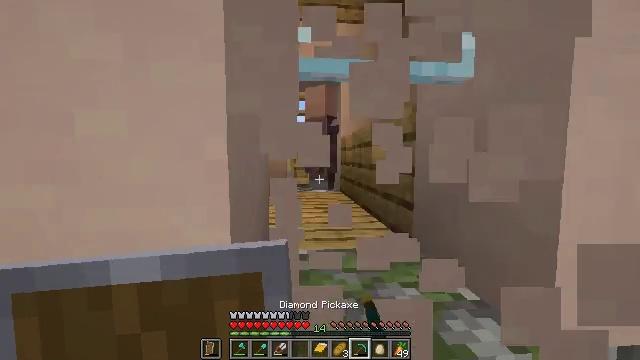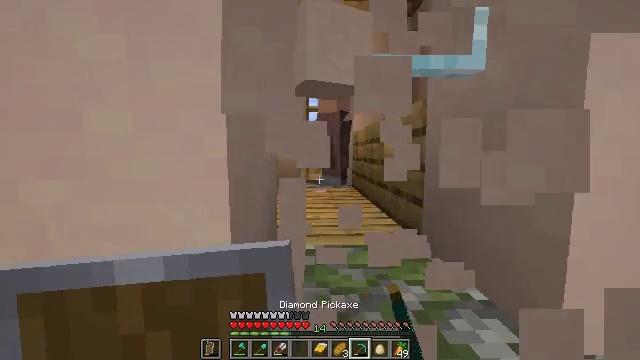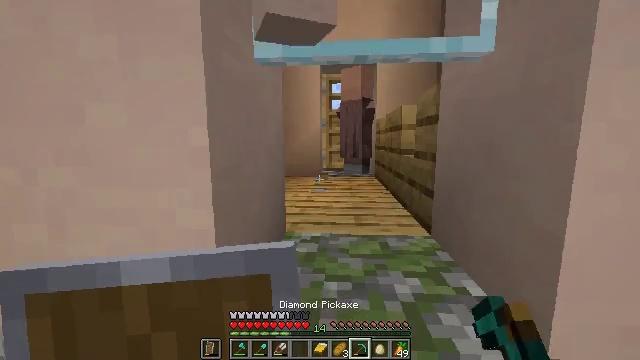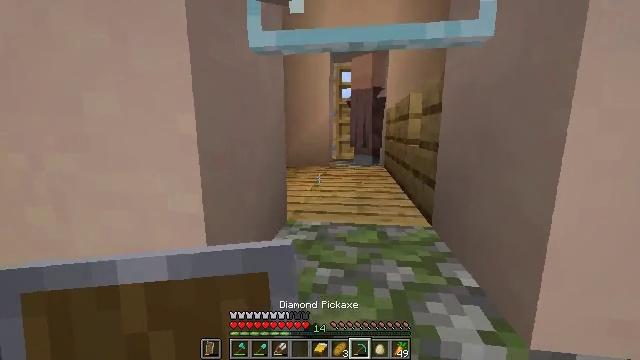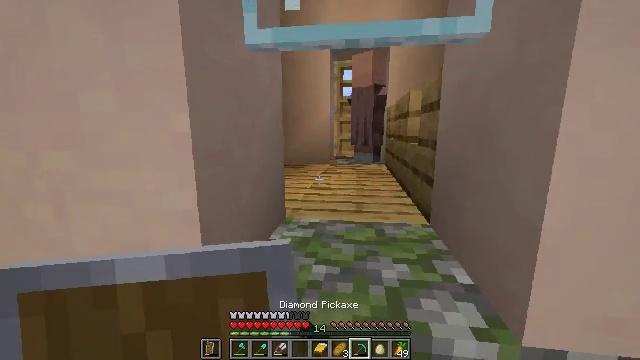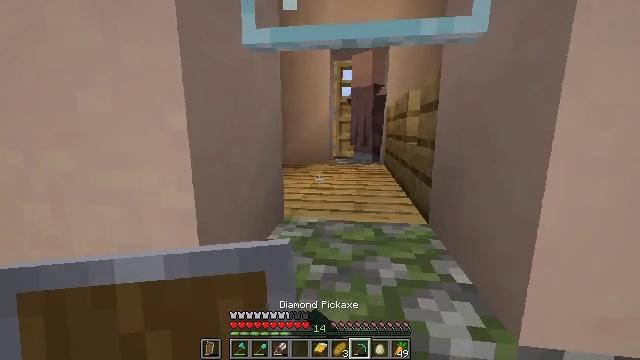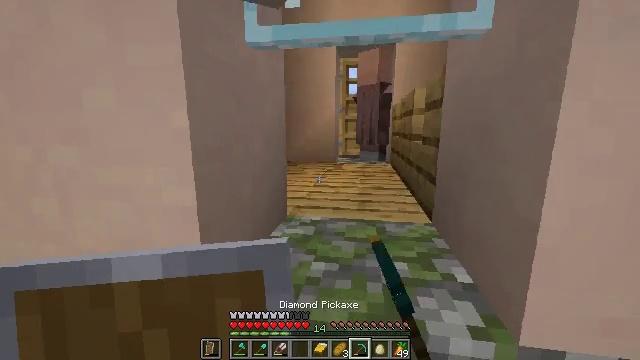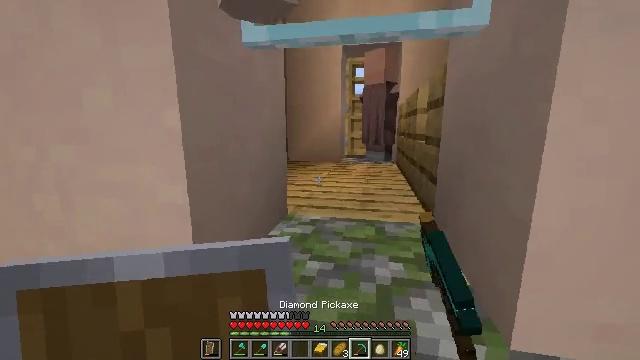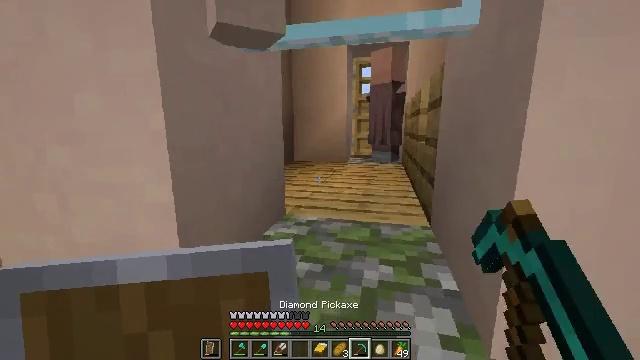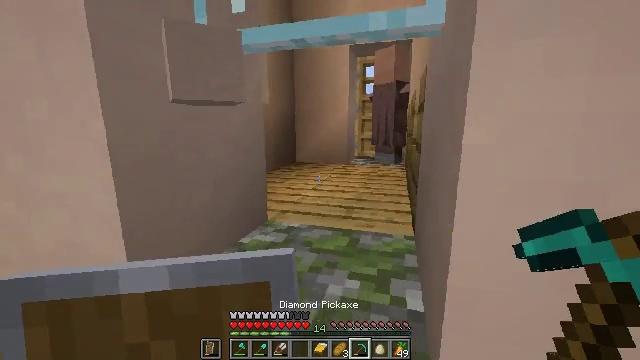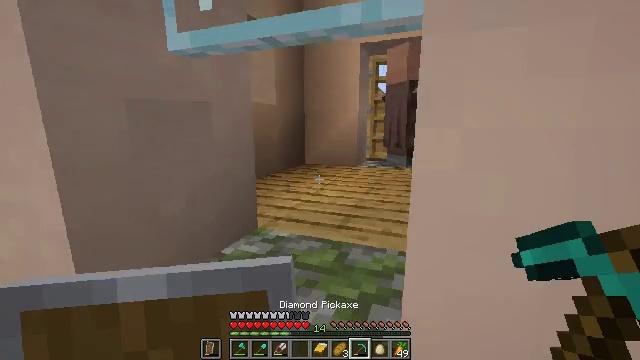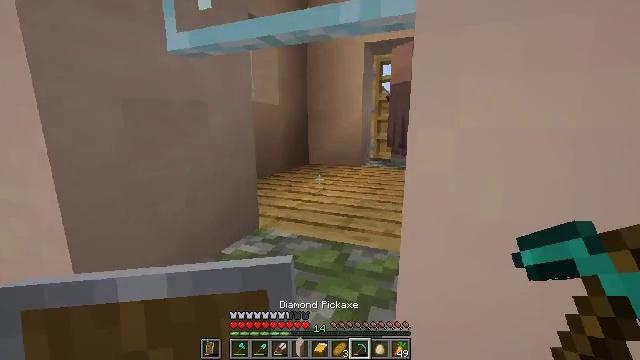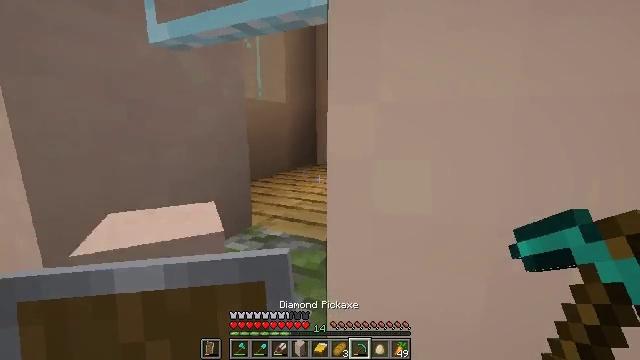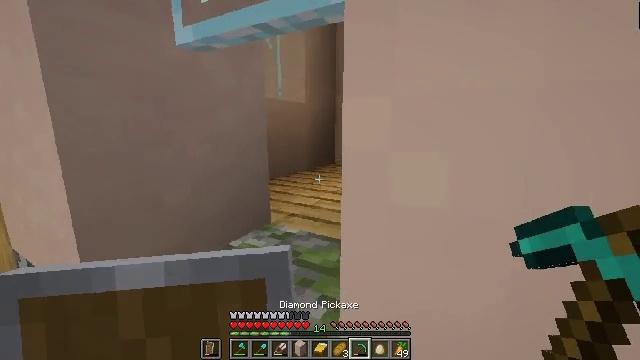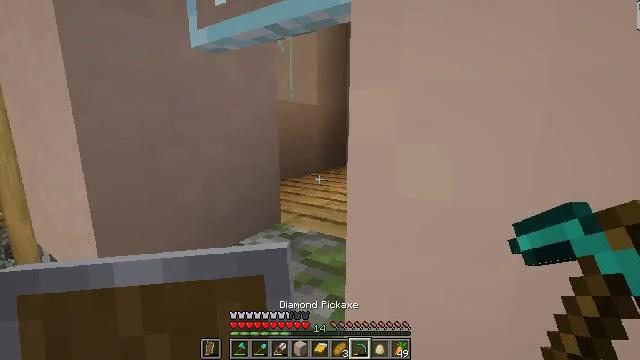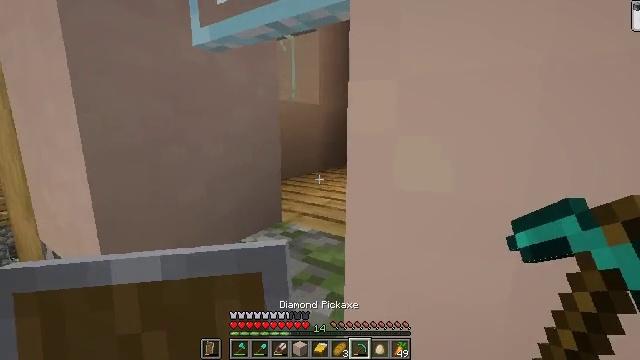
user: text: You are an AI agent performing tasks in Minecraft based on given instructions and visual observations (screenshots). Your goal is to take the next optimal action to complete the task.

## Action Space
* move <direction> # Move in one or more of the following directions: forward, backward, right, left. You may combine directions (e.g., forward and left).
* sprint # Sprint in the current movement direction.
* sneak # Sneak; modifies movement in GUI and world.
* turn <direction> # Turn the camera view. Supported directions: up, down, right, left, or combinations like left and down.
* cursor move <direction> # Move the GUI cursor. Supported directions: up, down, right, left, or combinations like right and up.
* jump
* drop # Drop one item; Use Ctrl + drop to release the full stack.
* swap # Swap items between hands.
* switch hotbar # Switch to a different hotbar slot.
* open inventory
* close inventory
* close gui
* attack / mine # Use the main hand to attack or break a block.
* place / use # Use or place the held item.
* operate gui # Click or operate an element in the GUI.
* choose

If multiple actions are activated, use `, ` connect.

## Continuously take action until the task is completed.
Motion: motion action
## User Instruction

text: Mine the oak door to pick it up.
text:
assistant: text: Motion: move right, turn left and down, attack / mine
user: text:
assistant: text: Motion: turn left and down, attack / mine
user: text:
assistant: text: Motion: turn left and down
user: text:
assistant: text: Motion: no_op
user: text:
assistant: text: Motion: no_op
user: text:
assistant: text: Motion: turn left
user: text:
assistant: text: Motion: move right, turn left
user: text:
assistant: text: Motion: move right, turn left
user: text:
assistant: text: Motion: move forward and move right, turn left
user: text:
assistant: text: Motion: move forward and move right, turn left
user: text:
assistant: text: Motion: move forward and move right, turn left
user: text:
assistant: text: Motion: move forward, turn left
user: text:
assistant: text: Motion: turn left
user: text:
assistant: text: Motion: turn left
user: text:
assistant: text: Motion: no_op
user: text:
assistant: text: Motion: no_op
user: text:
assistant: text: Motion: turn up
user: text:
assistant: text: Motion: move left, turn right
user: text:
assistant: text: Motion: move left, turn right
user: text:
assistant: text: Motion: move left, turn right and down
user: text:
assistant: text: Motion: move left, turn right
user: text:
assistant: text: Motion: no_op
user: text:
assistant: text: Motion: no_op
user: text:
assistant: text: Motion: no_op
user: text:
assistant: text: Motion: no_op
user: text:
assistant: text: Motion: no_op
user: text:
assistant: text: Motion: no_op
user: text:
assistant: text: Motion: no_op
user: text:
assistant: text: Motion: turn left and down
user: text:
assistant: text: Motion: move left, turn left